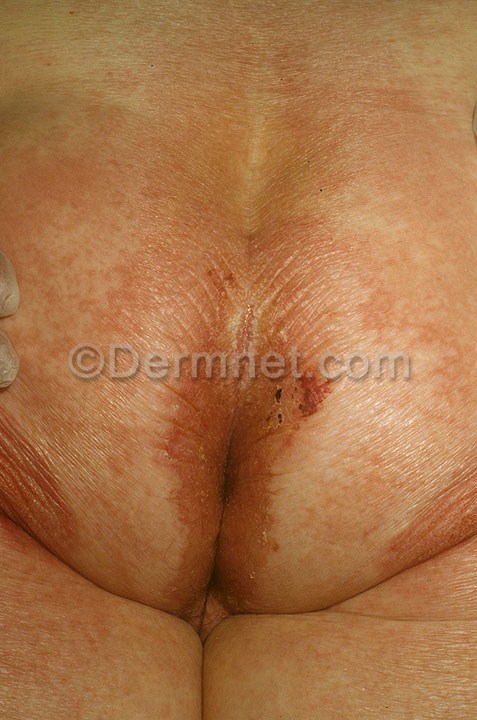
Disease: Eczema Photos